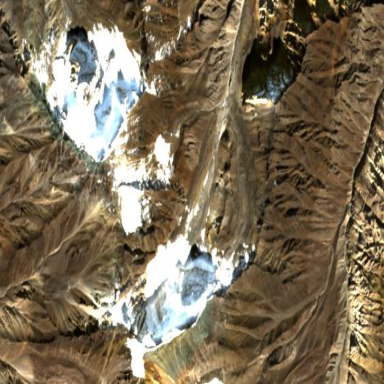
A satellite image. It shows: Stunning view of glacier.